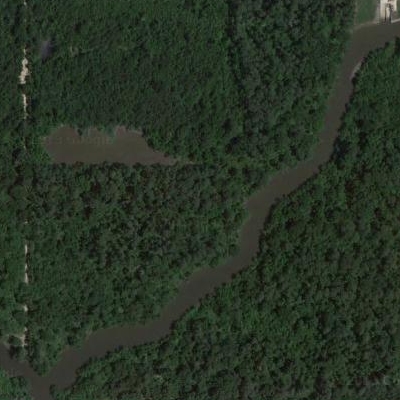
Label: eForest